Question: What am i doing wrong - please help me to fix it
All i'm tring to do is to put inside div 2 divs with percentage width
as you can see one of the divs gets out from the div

'''
<div style="border: 3px solid black; float: right; height: 27px; width:100px">
<div style="position: relative;border: 3px solid black; float: right; height: 27px; width:50%">1</div>
<div style="position: relative;border: 3px solid black; float: left; height: 27px; width:50%">1</div>
</div>
'''
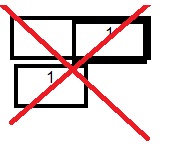
Answer: I think the problem is your child DIVs border attribute. Each one has a 6px border. Try to remove their border and test it again.
Also you don't need to specify relative for their position value. Try this code and tell me the result here.
'''
<div style="border: 3px solid black; float: right; height: 27px; width:100px">
<div style="float: right; width:50%">Right div</div>
<div style="float: left; width:50%">Left div</div>
</div>
'''